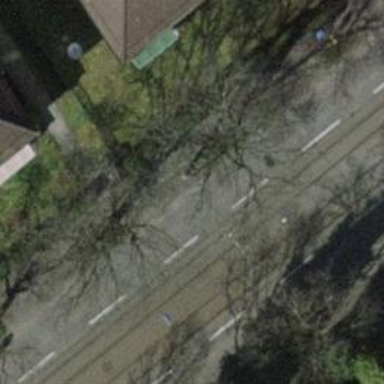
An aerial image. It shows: Avenue lined with trees.